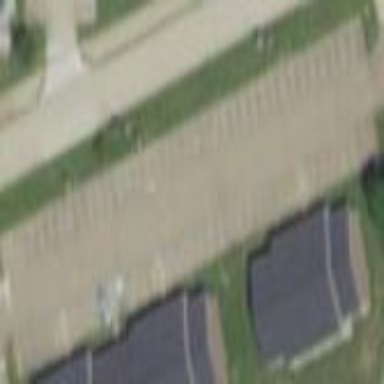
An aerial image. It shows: Parking area.